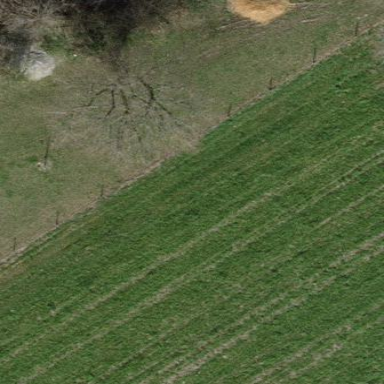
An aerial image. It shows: Orchard.